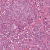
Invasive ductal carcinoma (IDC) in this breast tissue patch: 1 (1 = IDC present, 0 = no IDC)